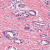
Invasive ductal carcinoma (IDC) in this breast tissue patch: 1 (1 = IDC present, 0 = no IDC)